Question: hello awesome font style icon sets on the web site using the icons at the local level, but I look at, but the server does not appear when.

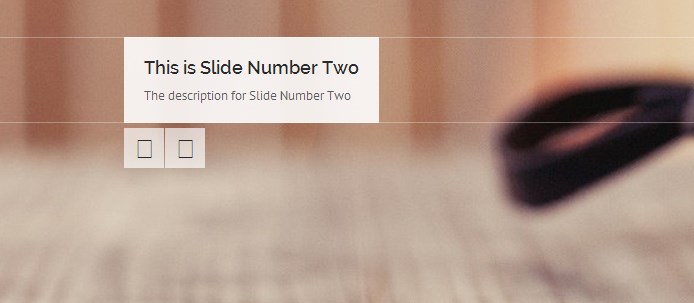
Answer: Are you declaring for UTF-8 in your document as well as in your stylesheet?
'''
<meta charset="UTF-8">
'''
or
'''
<meta http-equiv="Content-Type" content="text/html;charset=UTF-8">
'''
and in stylesheet (note, must be first line, first col):
'''
@charset "utf-8";
'''
# or
Font Awesome into your website with a single line of code. You don't even have to download or install anything!
Paste the following code into the section of your site's HTML.
'''
<link href="//maxcdn.bootstrapcdn.com/font-awesome/4.1.0/css/font-awesome.min.css" rel="stylesheet">
'''
Most likely the actual font files are not being found. If you look in the font awesome CSS file you will probably see something like:
'''
@font-face {
font-family: 'FontAwesome';
src: url('../font/fontawesome-webfont.eot');
}
'''